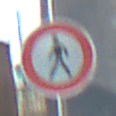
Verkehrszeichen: VerbotFussgaenger
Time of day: MorningAfternoon
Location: Outdoor (Suburban)
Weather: Clear
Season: NotSpecified
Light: Natural